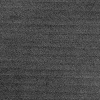
Atmospheric dust classification: dusty